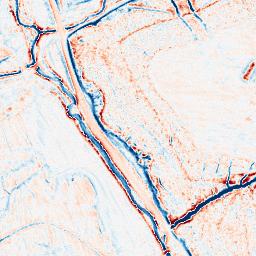
Category: edge_preserving
Decomposition family: anisotropic_diffusion
Decomposition parameters: iterations: 50
kappa: 10
gamma: 0.05
Upsampling method: cubic_catmull_rom
Upsampling parameters: scale: 4
Upsampling scale: 4